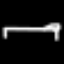
Label: bed